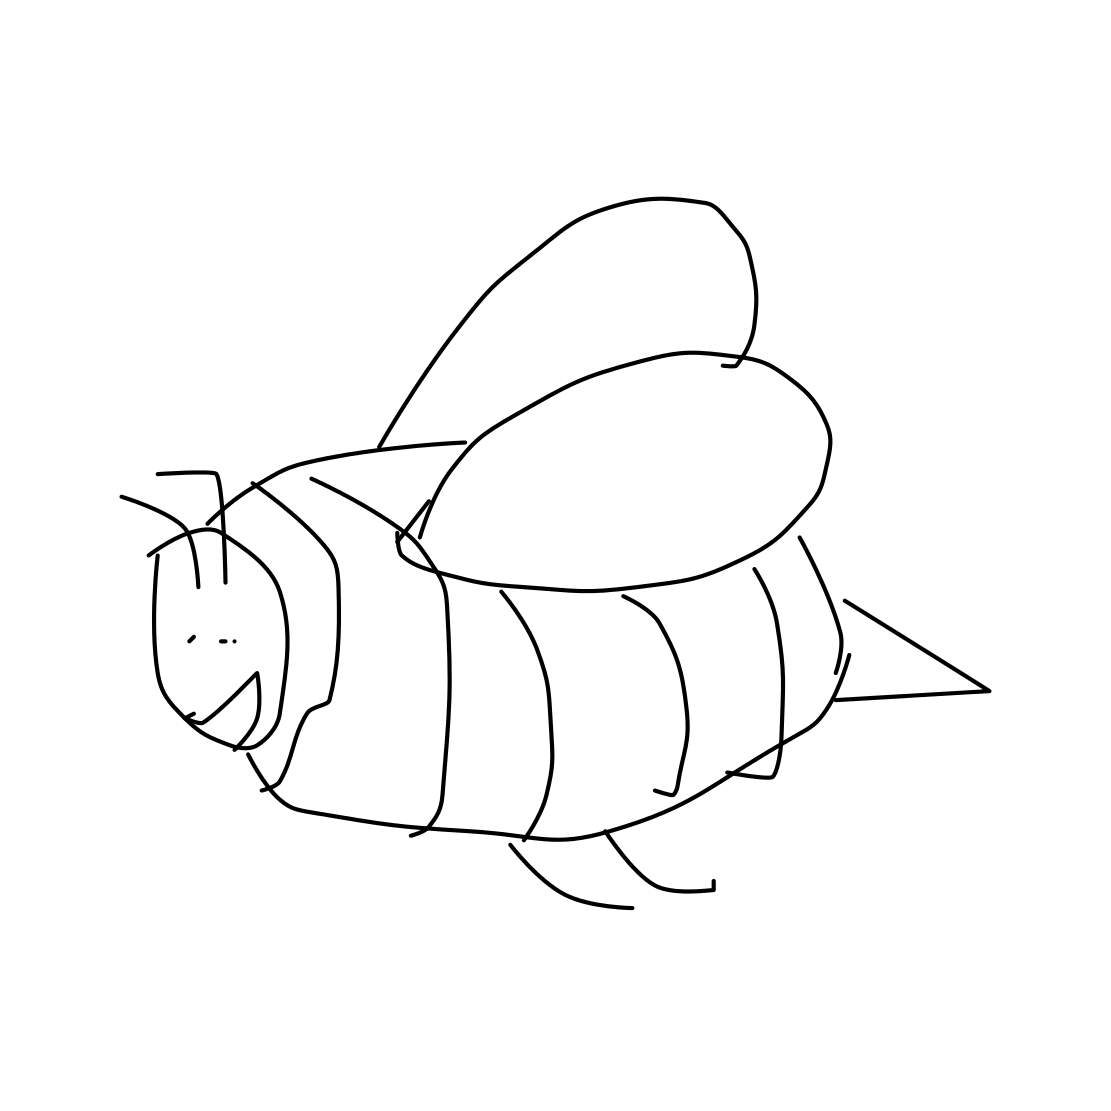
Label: bee